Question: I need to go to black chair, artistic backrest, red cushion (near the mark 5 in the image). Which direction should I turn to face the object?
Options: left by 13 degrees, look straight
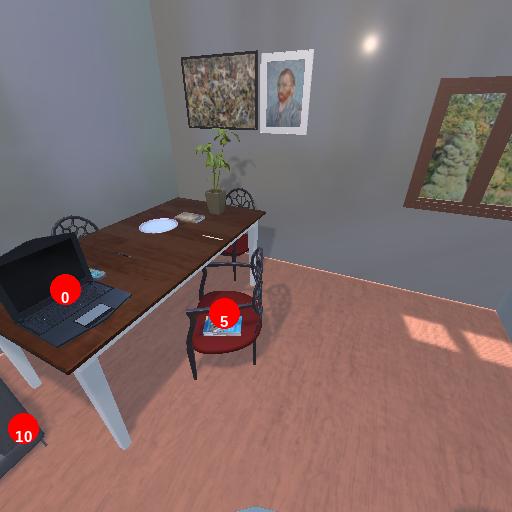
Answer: left by 13 degrees